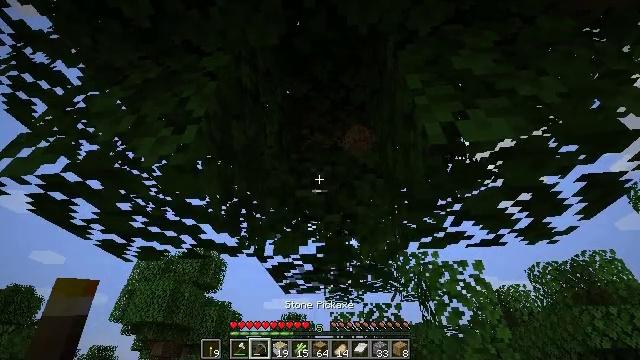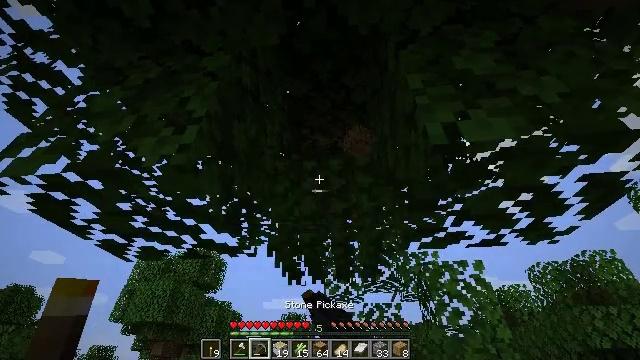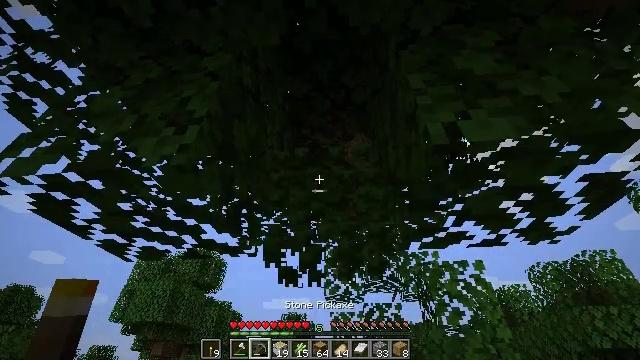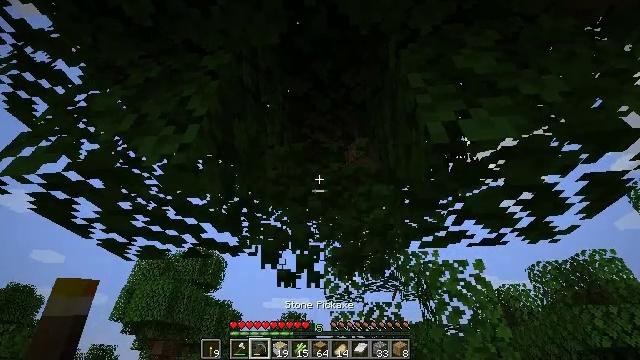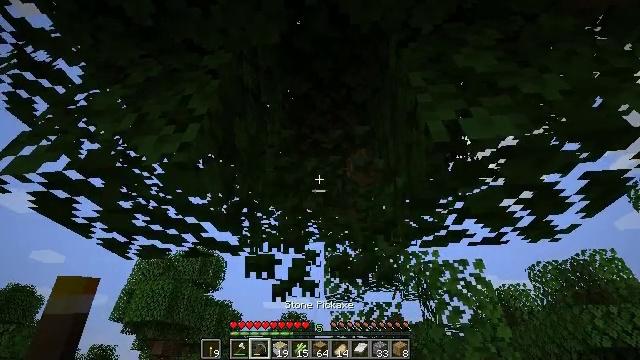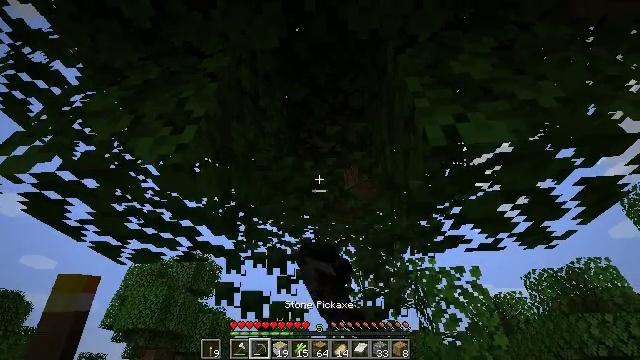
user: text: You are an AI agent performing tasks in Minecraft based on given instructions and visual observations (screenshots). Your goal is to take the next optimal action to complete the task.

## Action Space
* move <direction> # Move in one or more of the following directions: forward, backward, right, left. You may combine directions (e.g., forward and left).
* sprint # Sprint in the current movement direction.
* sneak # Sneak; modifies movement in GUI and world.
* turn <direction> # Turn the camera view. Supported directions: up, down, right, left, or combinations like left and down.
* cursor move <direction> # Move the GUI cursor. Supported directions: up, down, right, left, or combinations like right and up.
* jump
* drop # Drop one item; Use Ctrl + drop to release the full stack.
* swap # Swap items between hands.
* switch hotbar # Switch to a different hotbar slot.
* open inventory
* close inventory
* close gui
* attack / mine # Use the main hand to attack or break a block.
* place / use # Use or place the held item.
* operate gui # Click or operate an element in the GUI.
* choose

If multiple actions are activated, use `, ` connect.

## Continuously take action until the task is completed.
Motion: motion action
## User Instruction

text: Collect some oak leaves.
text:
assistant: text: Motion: move forward, sneak, attack / mine
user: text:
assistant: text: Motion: move forward, sneak, attack / mine
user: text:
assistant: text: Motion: sneak, attack / mine
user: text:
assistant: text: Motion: sneak, attack / mine
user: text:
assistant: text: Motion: sneak, turn up, attack / mine
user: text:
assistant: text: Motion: sneak, attack / mine